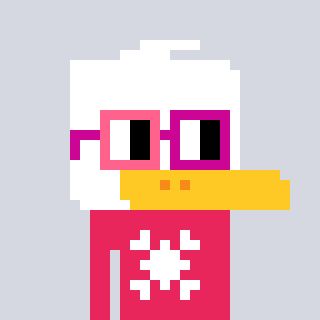
a pixel art character with square pink and red glasses, a duck-shaped head and a redpinkish-colored body on a cool background